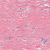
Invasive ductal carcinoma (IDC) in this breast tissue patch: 0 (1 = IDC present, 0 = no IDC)